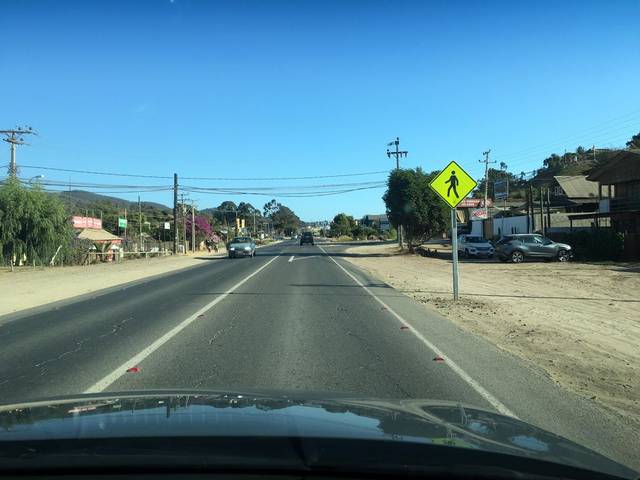
Region: Chile
Coordinates: -32.639, -71.424